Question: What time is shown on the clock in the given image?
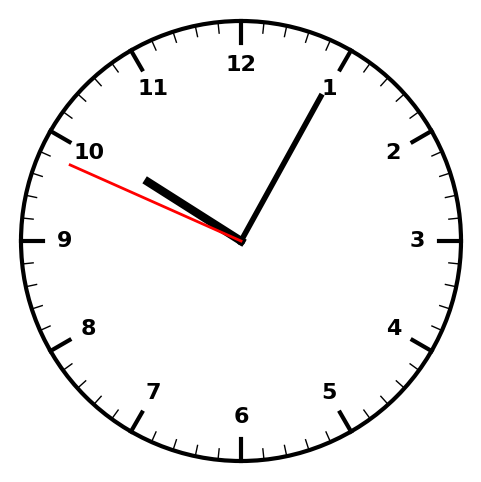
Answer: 10:04:49